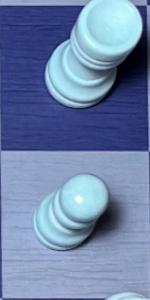
Label: Pawn_White